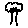
Label: tree